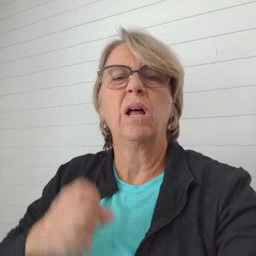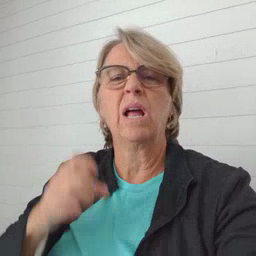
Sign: car